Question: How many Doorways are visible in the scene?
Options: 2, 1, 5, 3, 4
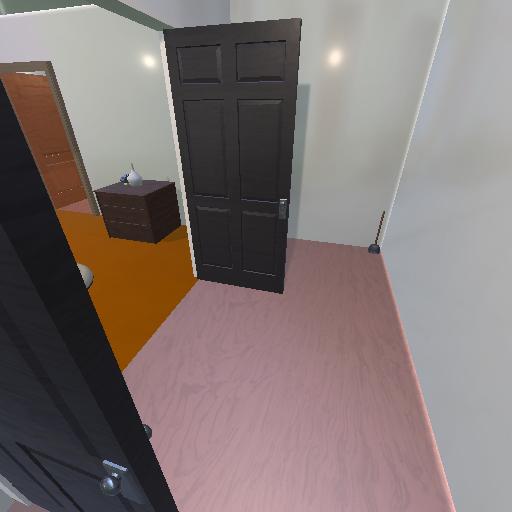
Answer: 2